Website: home-depot
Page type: order-tracking
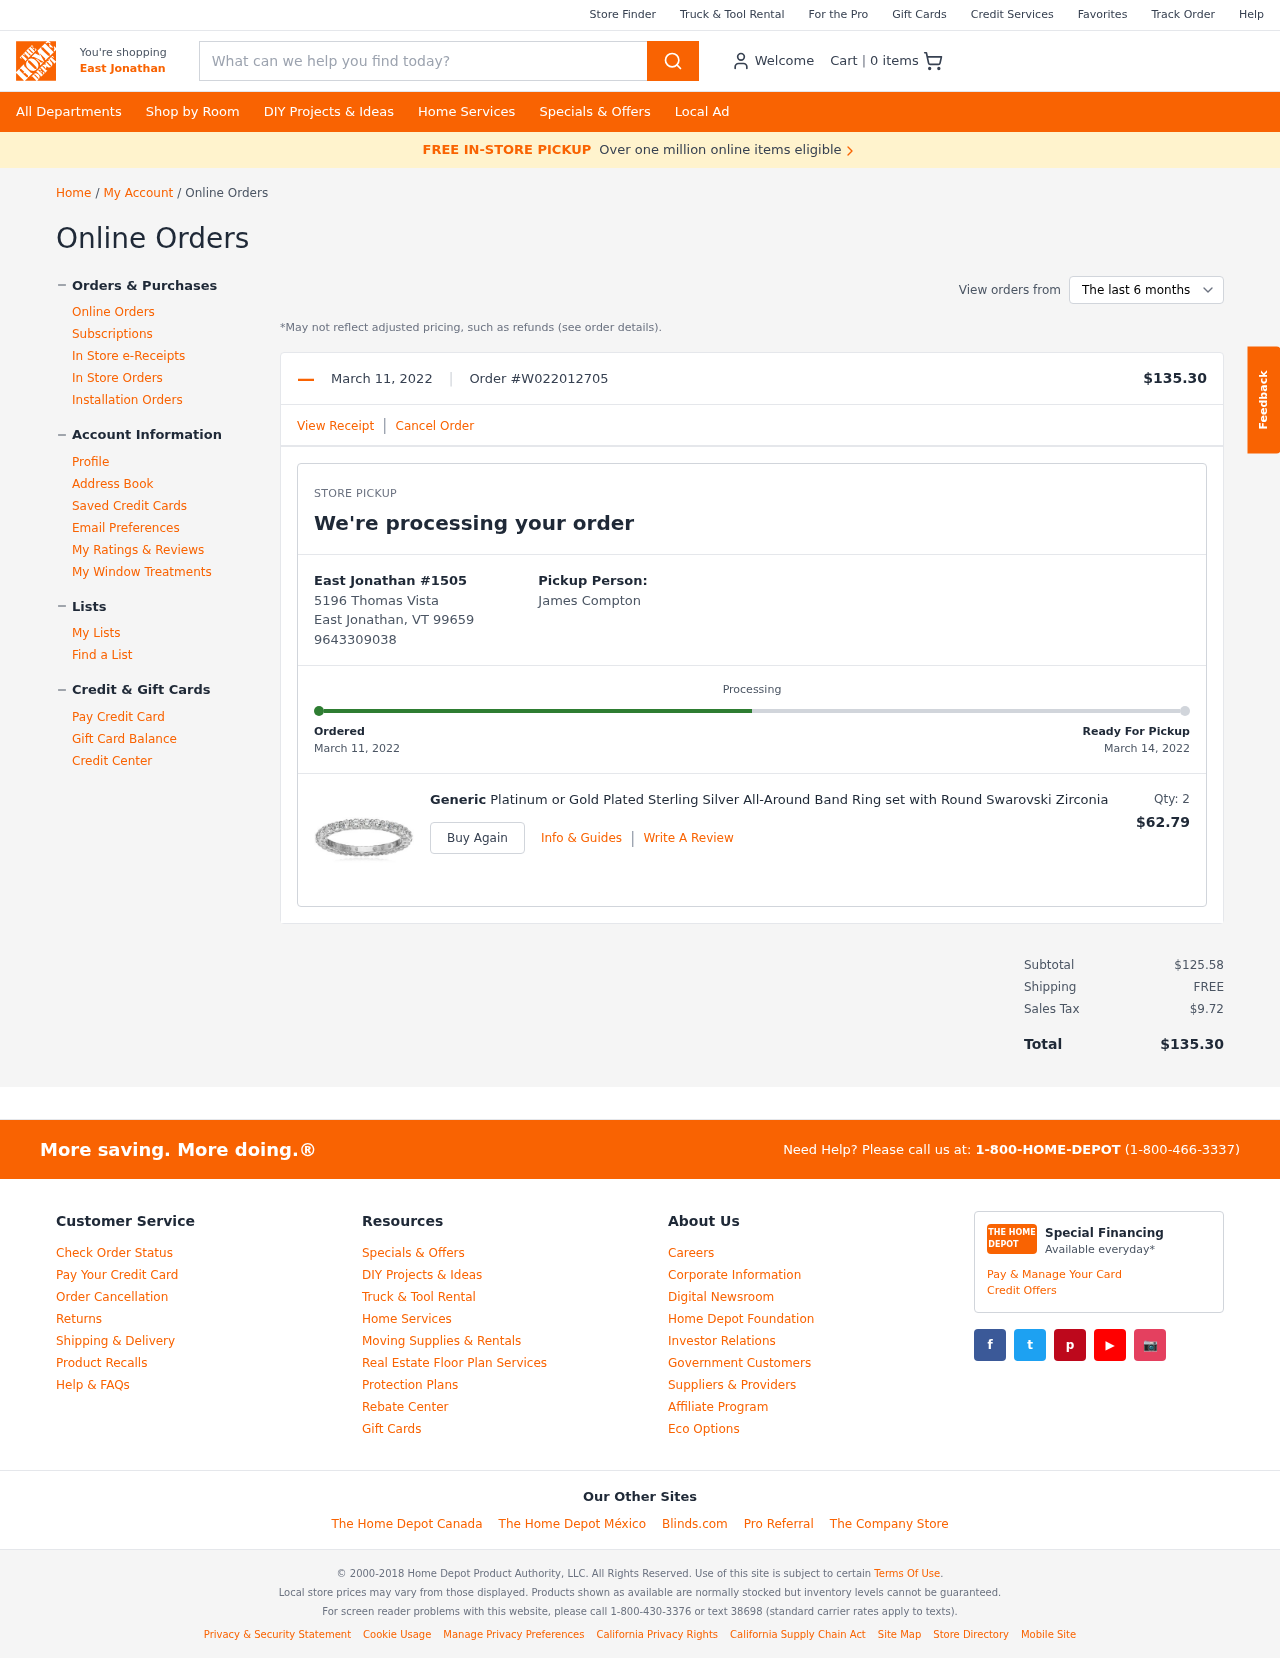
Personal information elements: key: PII_CITY
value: East Jonathan
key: PII_FULLNAME
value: James Compton
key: PII_LOCATION1_CITY
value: East Jonathan
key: PII_LOCATION1_STREET
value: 5196 Thomas Vista
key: PII_LOCATION1_CITY_STATE_ZIP
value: East Jonathan, VT 99659
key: PII_PHONE
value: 9643309038
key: PII_PHONE_LINE
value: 9038
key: PII_PHONE_SUFFIX
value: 9038
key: PII_PHONE2
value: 9643309038
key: PII_PHONE3
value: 9643309038
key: PII_PHONE_NUMERIC
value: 9643309038
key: PII_PHONE_LINE_NUMERIC
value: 9038
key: PII_PHONE_SUFFIX_NUMERIC
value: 9038
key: PII_PHONE2_NUMERIC
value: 9643309038
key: PII_PHONE3_NUMERIC
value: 9643309038
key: PII_PHONE_DIGITS
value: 9643309038
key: PII_PHONE_LAST4
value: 9038
Product elements: key: PRODUCT1_BRAND
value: Generic
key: PRODUCT1_NAME
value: Platinum or Gold Plated Sterling Silver All-Around Band Ring set with Round Swarovski Zirconia
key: PRODUCT1_PRICE
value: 62.79
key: PRODUCT1_QUANTITY
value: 2
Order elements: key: ORDER_NUM_ITEMS
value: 0
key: ORDER_DATE
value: March 11, 2022
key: ORDER_ID
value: W022012705
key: ORDER_TOTAL
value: $135.30
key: ORDER_DATE2
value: March 11, 2022
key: ORDER_DELIVERY_DATE
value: March 14, 2022
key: ORDER_SUBTOTAL
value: $125.58
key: ORDER_SHIPPING_COST
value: FREE
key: ORDER_TAX
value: $9.72
Search elements: key: HEADER_SEARCH
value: What can we help you find today?